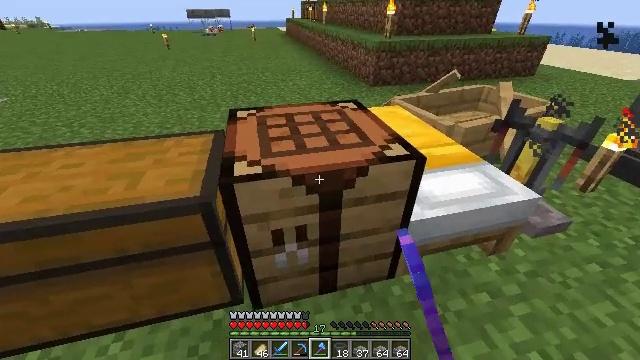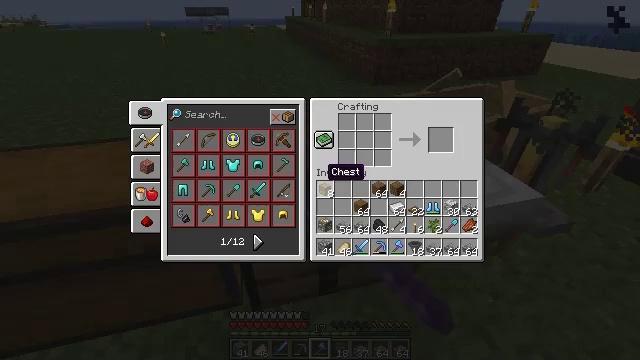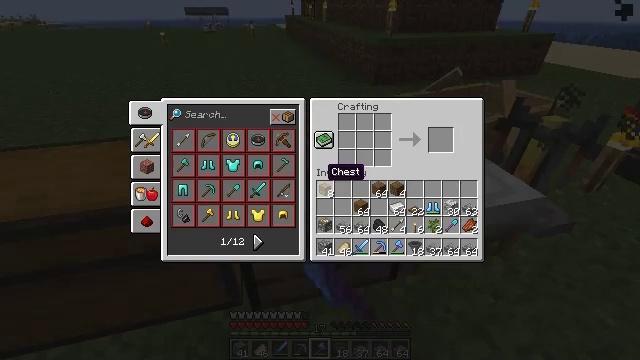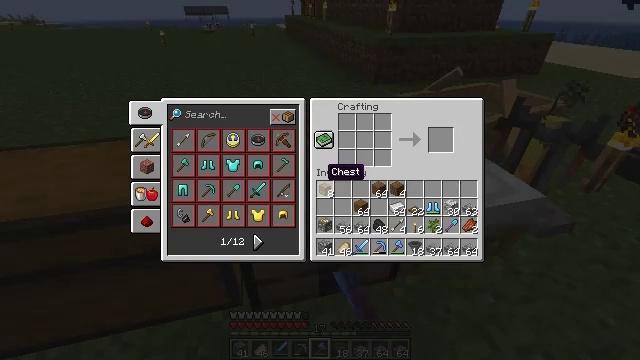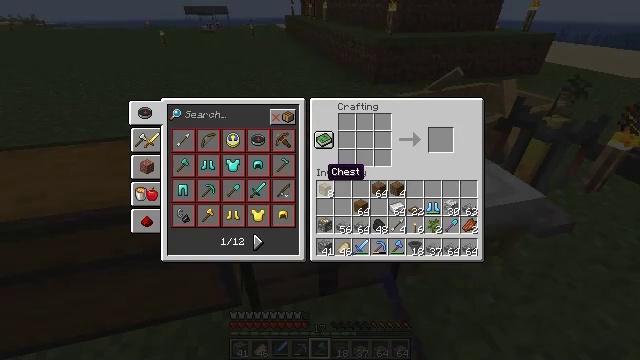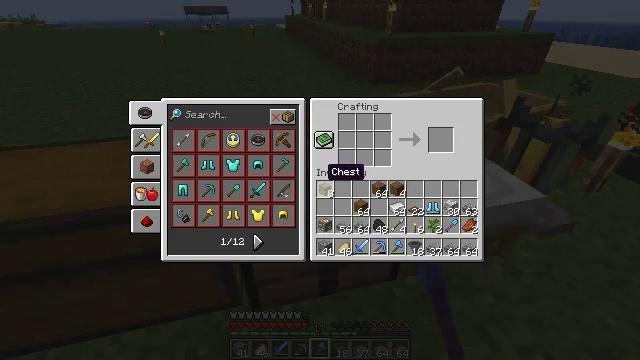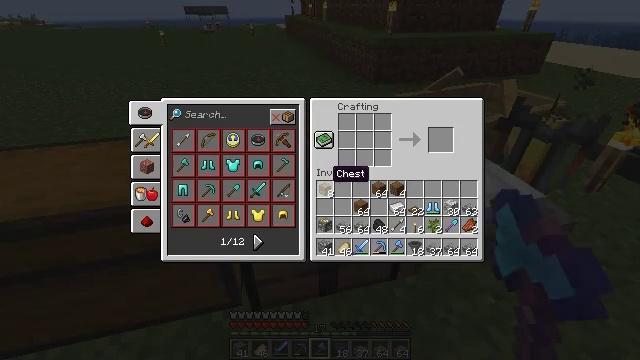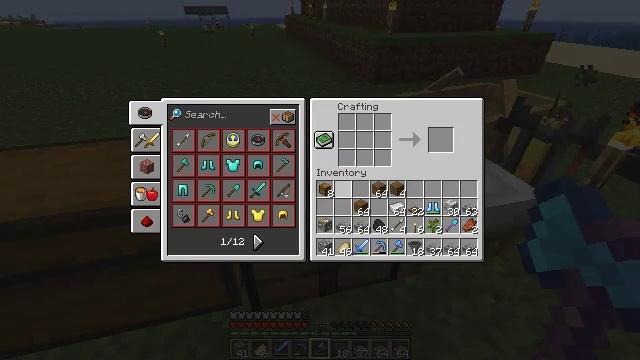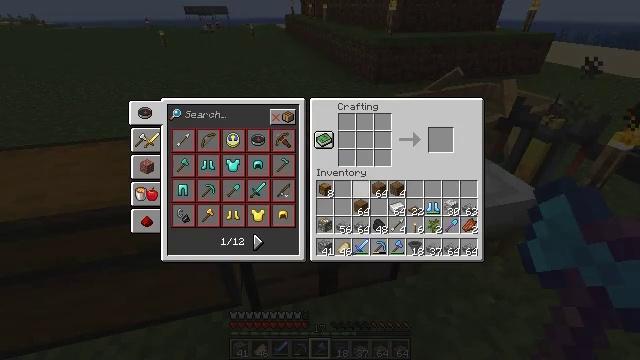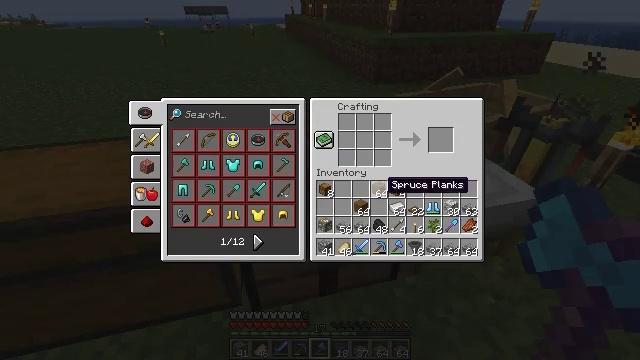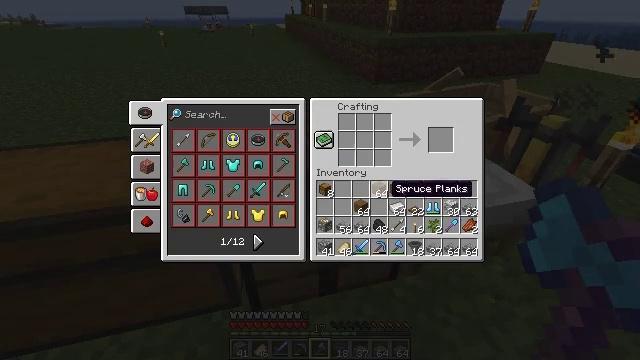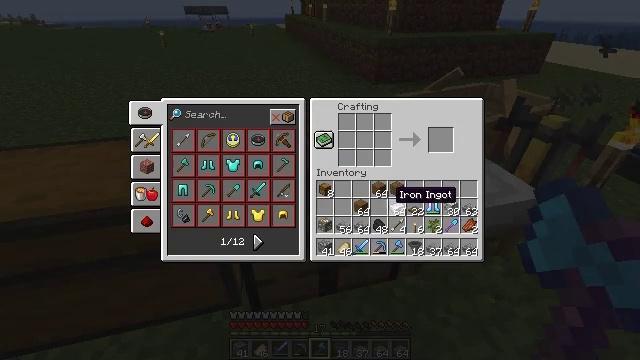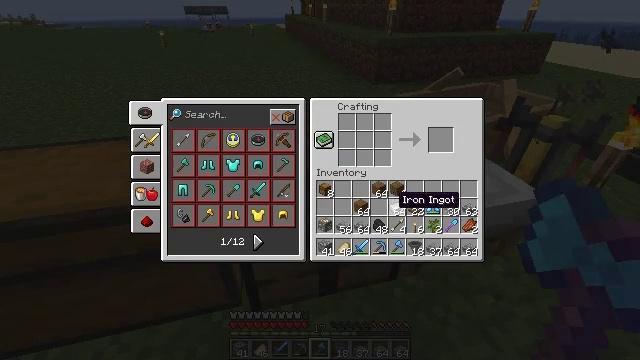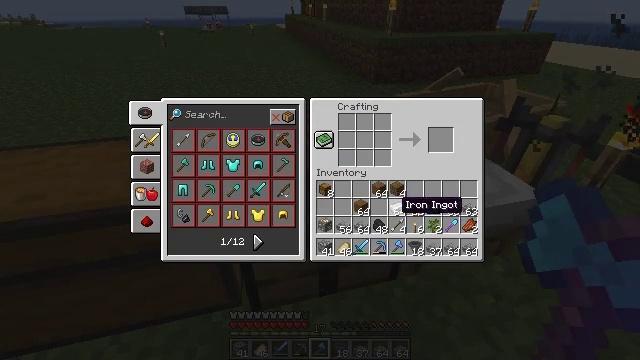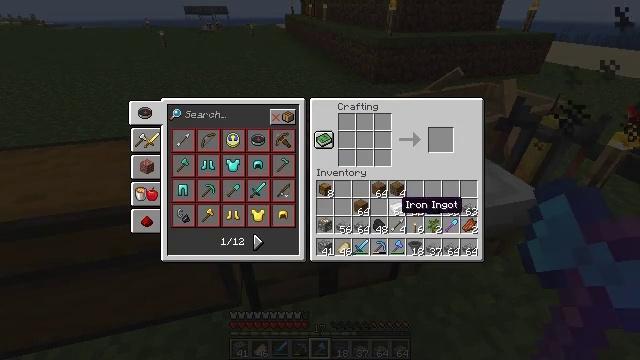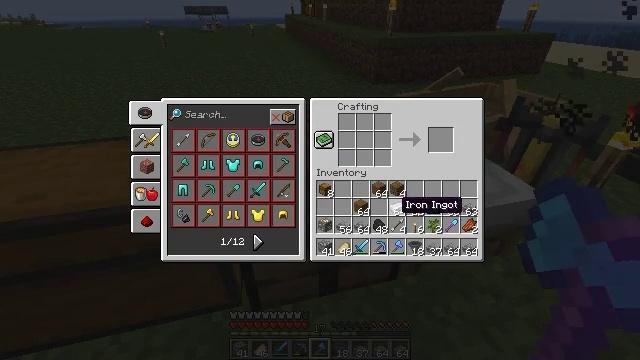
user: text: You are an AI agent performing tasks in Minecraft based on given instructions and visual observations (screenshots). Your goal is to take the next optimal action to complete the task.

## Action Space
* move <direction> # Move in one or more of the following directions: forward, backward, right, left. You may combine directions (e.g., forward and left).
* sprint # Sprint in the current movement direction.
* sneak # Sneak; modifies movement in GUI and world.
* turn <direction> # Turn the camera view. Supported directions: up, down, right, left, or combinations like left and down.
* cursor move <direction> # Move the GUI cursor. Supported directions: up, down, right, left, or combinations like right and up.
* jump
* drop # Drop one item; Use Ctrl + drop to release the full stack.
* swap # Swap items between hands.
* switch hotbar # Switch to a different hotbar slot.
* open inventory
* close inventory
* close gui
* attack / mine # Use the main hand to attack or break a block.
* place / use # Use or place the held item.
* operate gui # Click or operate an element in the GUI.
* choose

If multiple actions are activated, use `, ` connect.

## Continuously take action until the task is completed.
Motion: motion action
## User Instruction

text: Make an iron block at the crafting table.
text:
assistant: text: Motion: open gui
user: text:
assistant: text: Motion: no_op
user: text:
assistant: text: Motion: no_op
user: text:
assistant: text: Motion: no_op
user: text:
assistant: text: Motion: no_op
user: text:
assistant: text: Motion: no_op
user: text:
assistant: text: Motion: cursor move right
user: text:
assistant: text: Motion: cursor move right
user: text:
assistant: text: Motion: cursor move right
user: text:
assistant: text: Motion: no_op
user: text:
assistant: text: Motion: no_op
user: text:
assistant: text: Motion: no_op
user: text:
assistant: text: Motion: no_op
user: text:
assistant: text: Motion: no_op
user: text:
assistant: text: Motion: no_op
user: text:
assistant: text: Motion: no_op
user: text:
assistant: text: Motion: no_op
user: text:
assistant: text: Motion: no_op
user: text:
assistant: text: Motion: cursor move left and up
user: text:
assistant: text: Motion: cursor move left and up
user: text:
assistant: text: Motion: cursor move left and up
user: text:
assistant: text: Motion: no_op
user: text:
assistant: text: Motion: cursor move up
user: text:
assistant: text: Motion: no_op
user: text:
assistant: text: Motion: no_op
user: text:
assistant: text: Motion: no_op
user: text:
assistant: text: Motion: no_op
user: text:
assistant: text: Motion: no_op
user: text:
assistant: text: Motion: no_op
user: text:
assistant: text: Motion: no_op